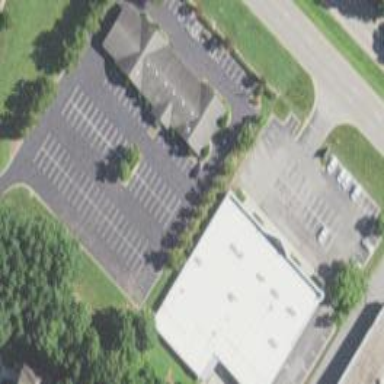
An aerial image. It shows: Commercial building.